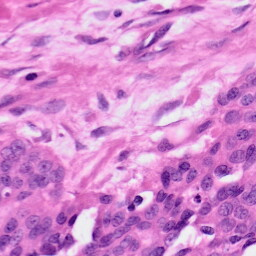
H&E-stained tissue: Ovarian